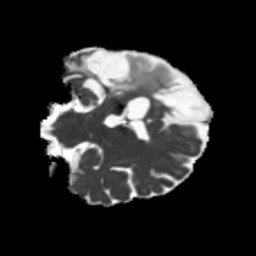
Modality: MD
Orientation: coronal
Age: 46
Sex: male
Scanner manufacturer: siemens
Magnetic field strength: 3 T
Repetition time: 5.25 s
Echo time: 0.08 s